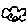
Label: cloud